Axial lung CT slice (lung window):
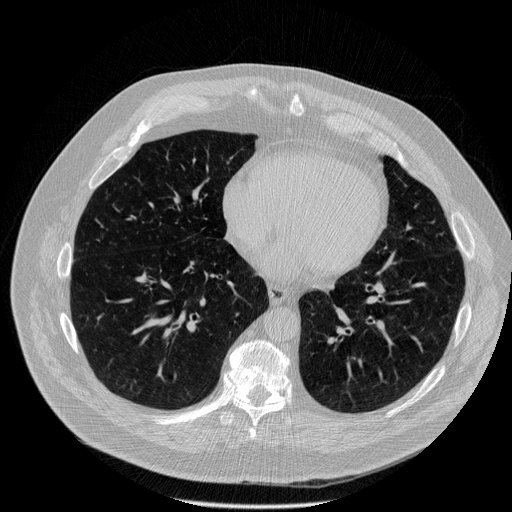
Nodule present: no